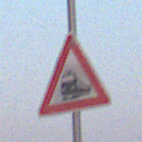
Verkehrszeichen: Bahnuebergang
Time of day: SunriseSunset
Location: Outdoor (Nature)
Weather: Clear
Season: NotSpecified
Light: Natural